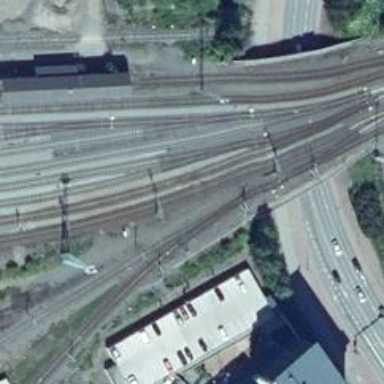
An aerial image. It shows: Railway track with continuous electrified contact line.